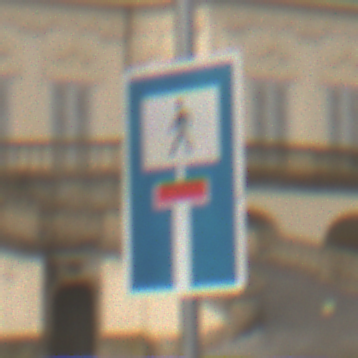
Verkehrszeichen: SackgasseFussgaengerDurchlaessig
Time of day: MorningAfternoon
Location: Outdoor (Suburban)
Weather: Overcast
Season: NotSpecified
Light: Natural